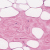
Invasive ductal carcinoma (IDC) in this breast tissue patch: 0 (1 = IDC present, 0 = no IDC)